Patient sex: M
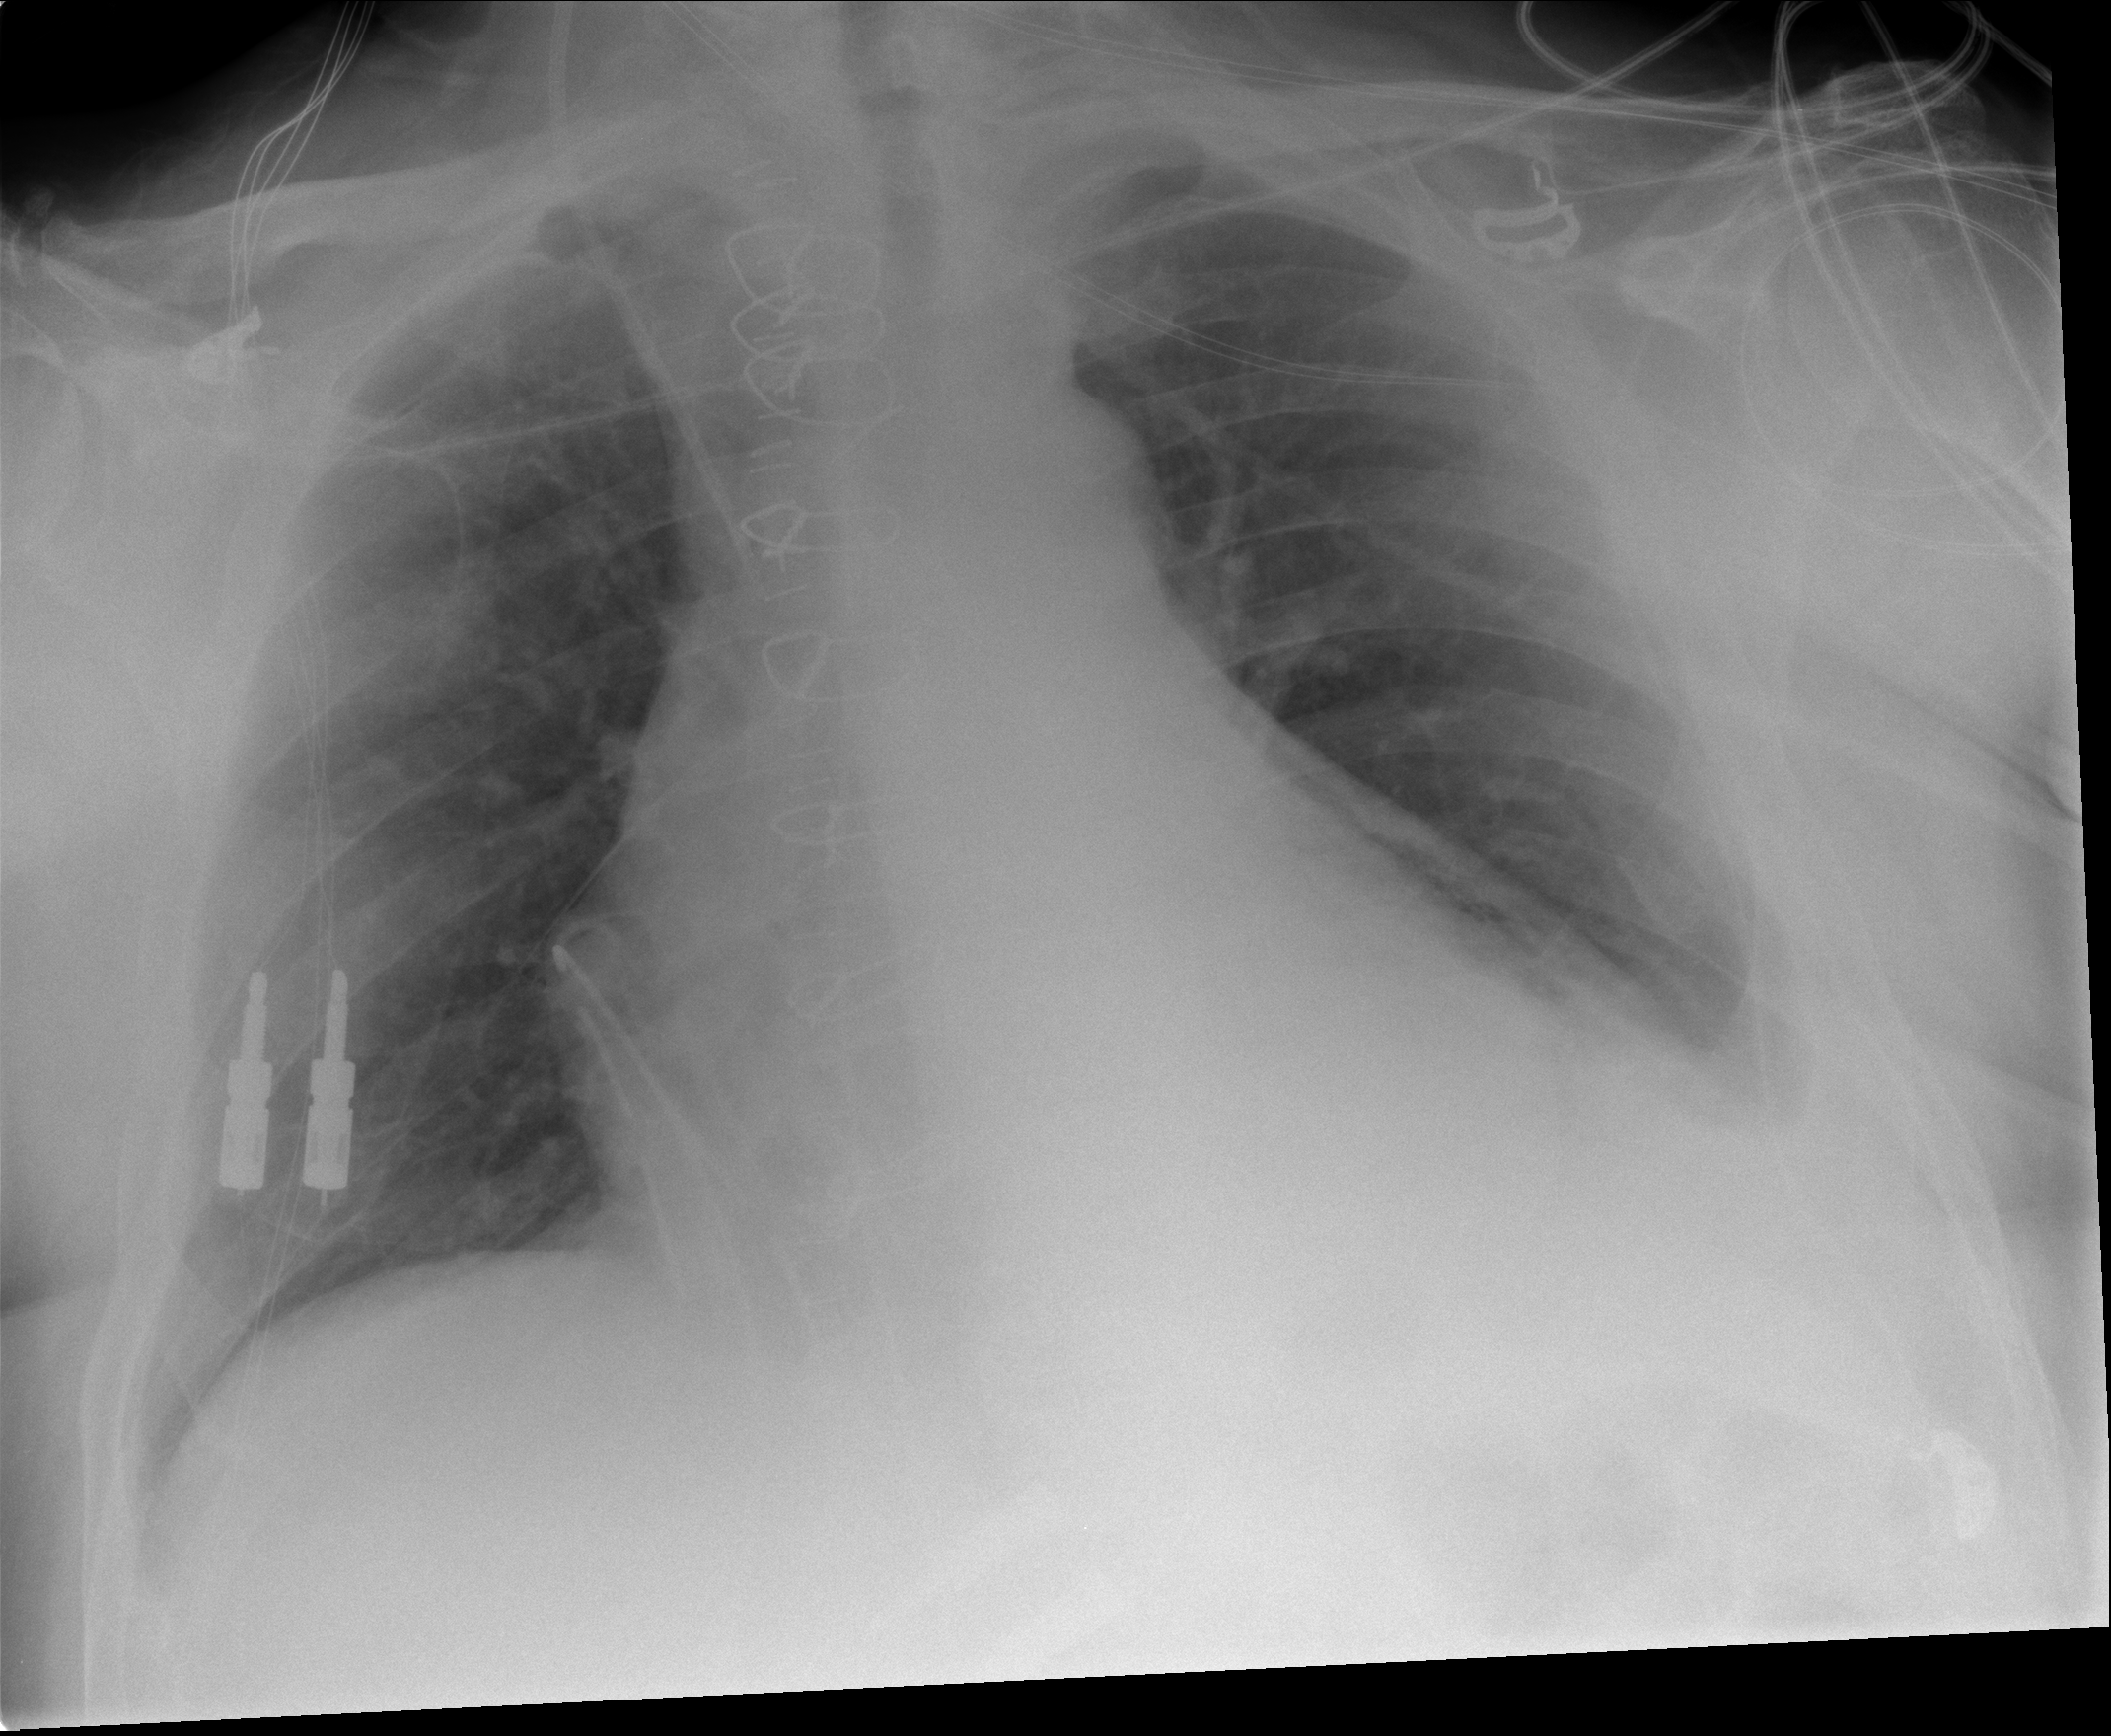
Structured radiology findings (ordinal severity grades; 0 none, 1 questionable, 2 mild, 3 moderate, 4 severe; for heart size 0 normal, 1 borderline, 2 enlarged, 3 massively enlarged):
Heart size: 2
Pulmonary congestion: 2
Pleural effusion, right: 0
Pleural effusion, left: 2
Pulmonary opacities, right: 0
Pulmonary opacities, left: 0
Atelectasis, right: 0
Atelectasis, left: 2